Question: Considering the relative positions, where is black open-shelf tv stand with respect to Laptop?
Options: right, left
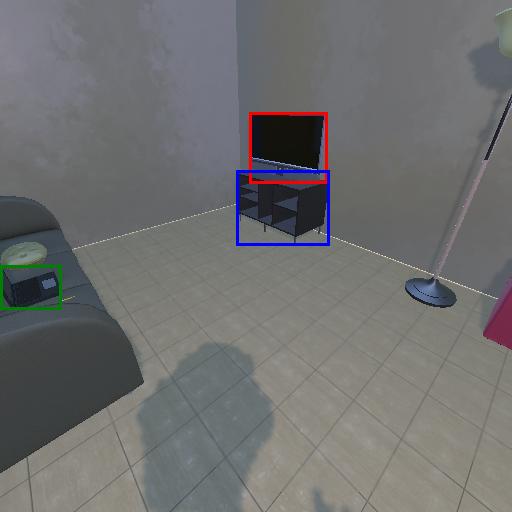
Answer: right